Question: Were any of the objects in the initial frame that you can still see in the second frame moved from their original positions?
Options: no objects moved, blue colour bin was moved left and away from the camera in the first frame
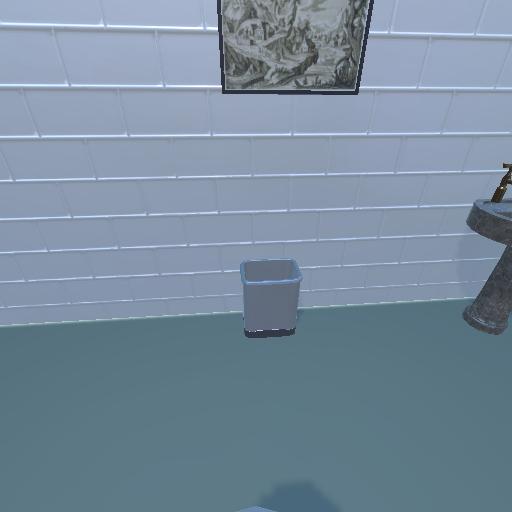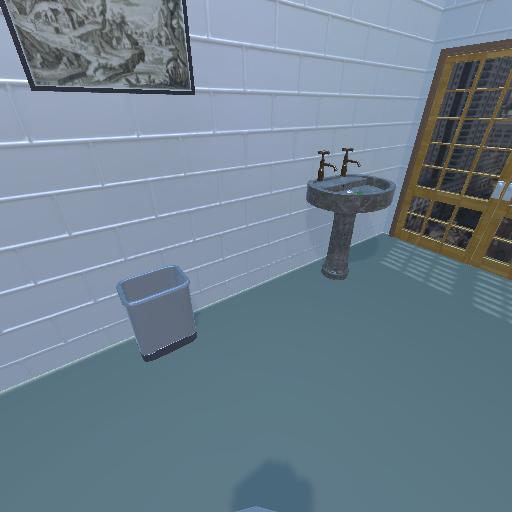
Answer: no objects moved